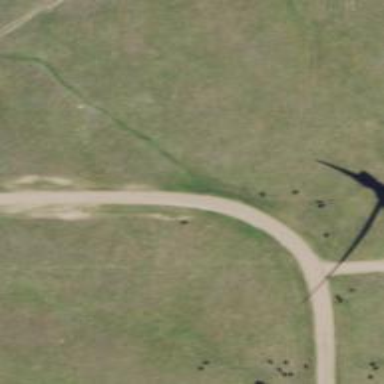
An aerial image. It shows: Road specifically designated for service vehicles within wind farm.